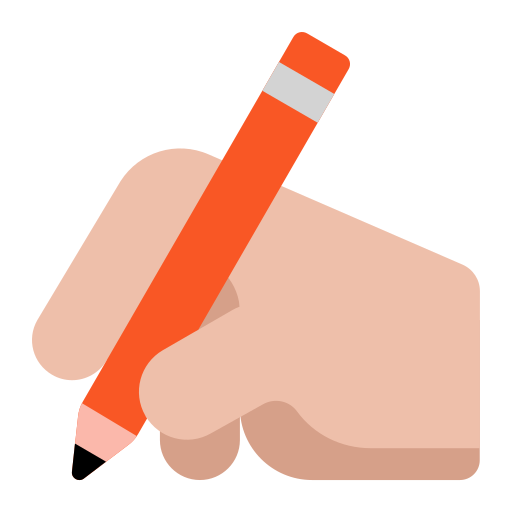
writing hand flat  light